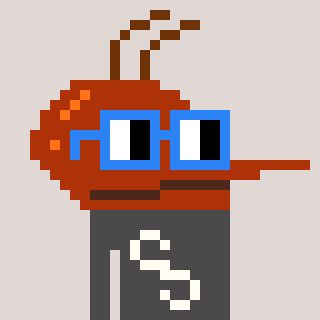
a pixel art character with square blue glasses, a mosquito-shaped head and a grayscale-colored body on a warm background